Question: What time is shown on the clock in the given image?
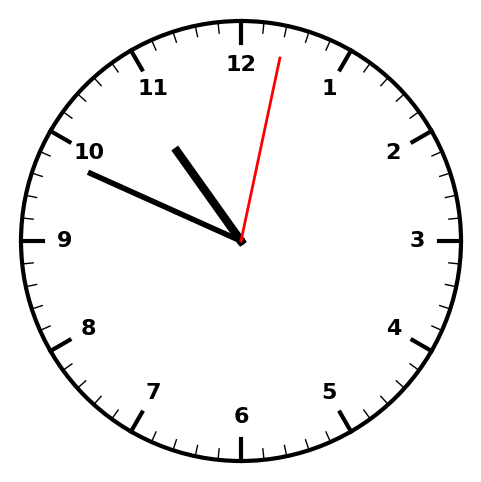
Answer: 10:49:02